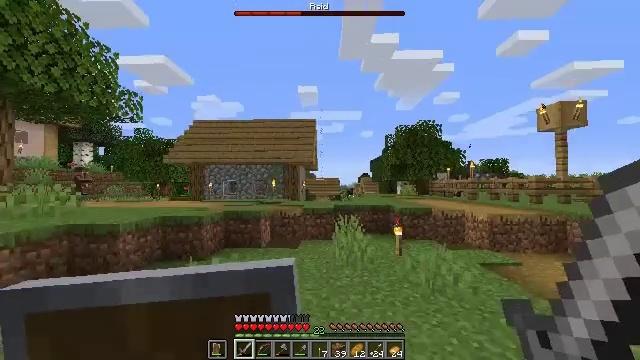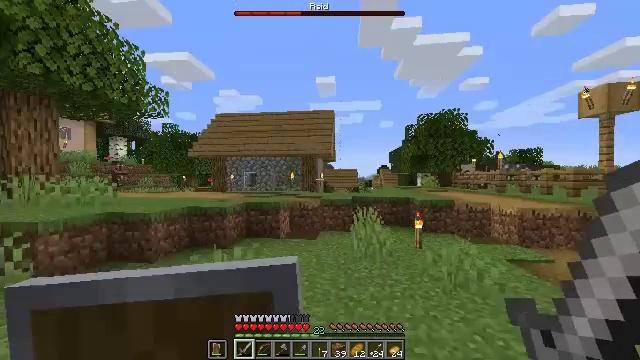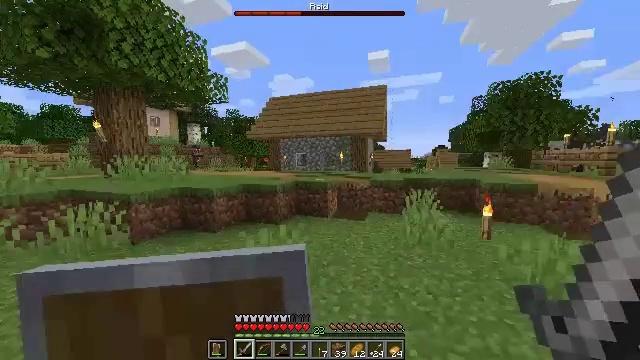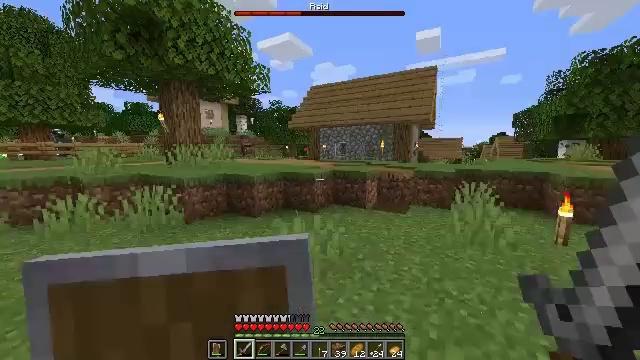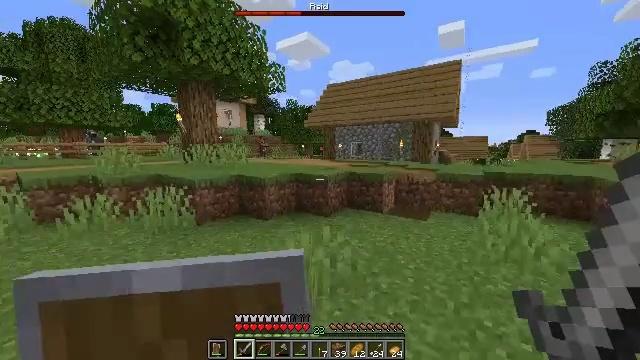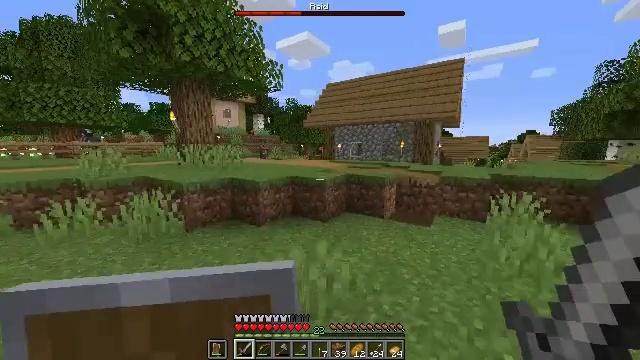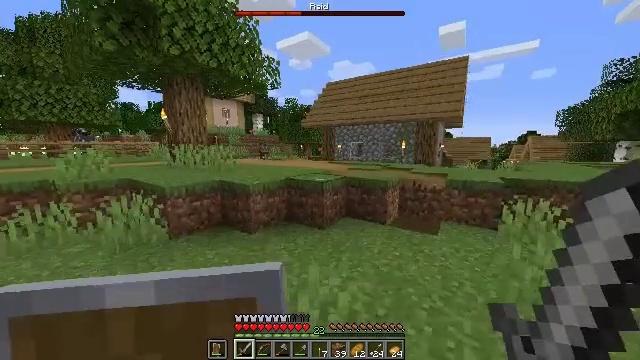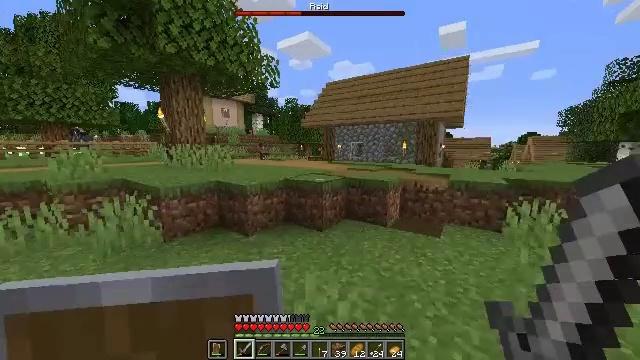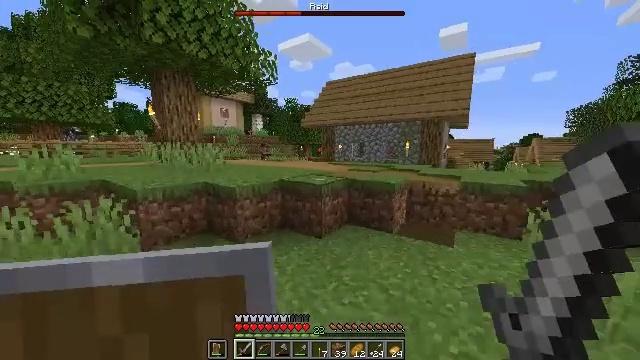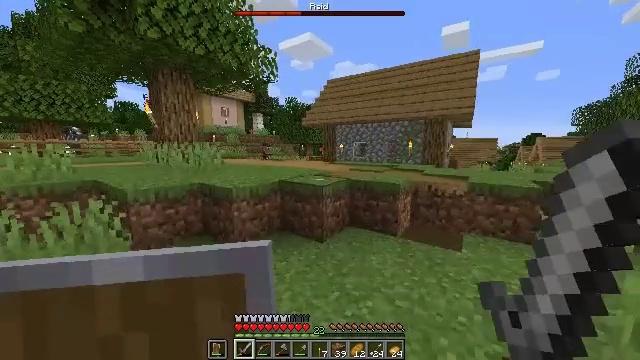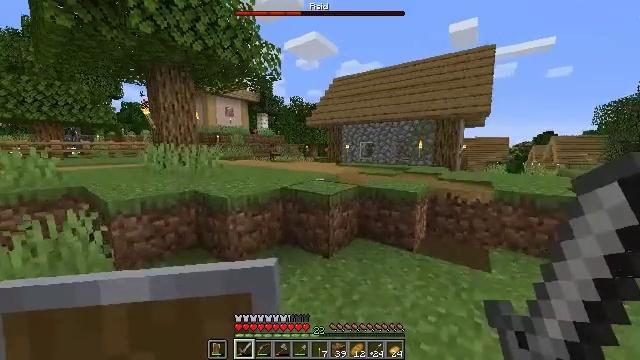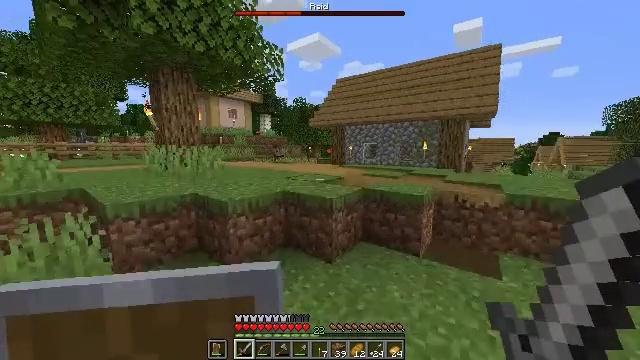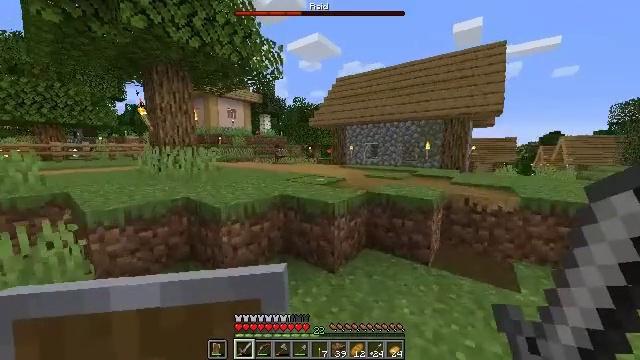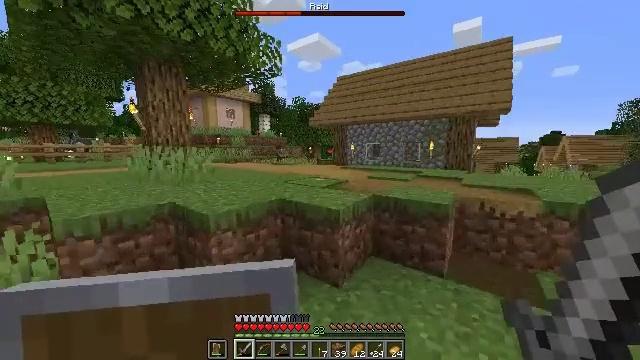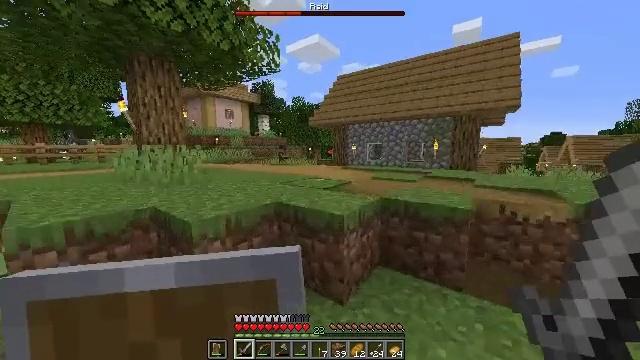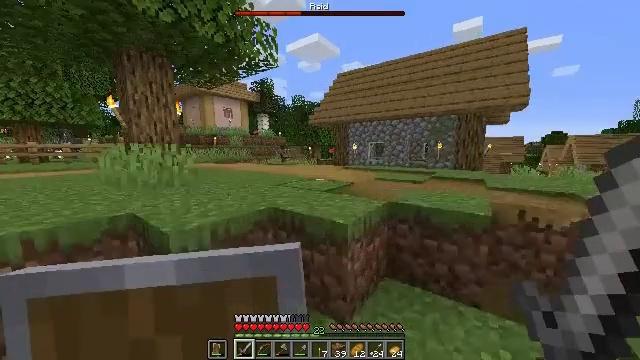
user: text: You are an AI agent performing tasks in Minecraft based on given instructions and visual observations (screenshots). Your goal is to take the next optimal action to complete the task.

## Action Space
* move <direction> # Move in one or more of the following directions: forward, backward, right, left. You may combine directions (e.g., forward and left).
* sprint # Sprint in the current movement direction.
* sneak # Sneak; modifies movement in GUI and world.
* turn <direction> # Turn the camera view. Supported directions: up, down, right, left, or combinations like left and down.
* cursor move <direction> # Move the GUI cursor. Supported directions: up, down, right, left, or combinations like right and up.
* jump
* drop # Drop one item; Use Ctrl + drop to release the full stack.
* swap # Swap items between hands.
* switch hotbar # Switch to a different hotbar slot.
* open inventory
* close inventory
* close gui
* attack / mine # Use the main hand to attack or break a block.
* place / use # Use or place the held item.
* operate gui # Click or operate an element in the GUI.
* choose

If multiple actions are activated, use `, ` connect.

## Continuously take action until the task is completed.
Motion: motion action
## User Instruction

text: Get dirt block.
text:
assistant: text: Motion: move forward, turn left and down
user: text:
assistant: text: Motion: move forward, turn left and down
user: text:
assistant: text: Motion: move forward, turn left and down
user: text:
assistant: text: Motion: move forward, turn left
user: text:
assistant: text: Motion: move forward
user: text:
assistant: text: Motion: move forward
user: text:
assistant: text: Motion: move forward
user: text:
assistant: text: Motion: move forward
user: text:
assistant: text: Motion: move forward
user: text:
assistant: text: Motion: move forward, turn left
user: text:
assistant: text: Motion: move forward
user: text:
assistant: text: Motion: move forward
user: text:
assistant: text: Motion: move forward
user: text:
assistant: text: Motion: move forward
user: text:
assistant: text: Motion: move forward
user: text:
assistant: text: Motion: move forward
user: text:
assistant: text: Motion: move forward, jump
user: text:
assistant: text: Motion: move forward, jump
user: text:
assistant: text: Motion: move forward
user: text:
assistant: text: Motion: move forward
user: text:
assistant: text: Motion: move forward
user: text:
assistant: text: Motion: move forward
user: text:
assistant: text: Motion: move forward
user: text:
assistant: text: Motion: move forward
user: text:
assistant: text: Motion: move forward, sprint
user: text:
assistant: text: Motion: move forward, sprint
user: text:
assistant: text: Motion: move forward
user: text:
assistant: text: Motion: move forward, turn left
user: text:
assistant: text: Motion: move forward, turn left
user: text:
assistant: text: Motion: move forward